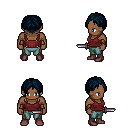
a pixel art fantasy rpg character, male body template, human, dark skin, maroon pirate shirt, teal pants, raven parted hairstyle, leather bracers, maroon shoes, dagger, four views (front, back, left, right), 2x2 character sprite sheet, small pixel art, hard edges, no anti-aliasing